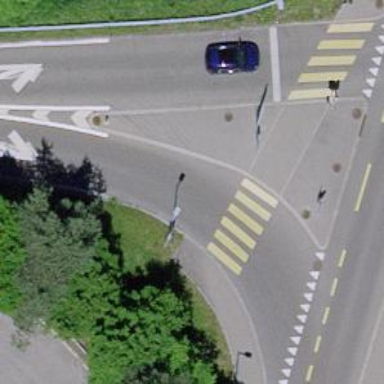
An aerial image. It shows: Uncontrolled zebra crossing.